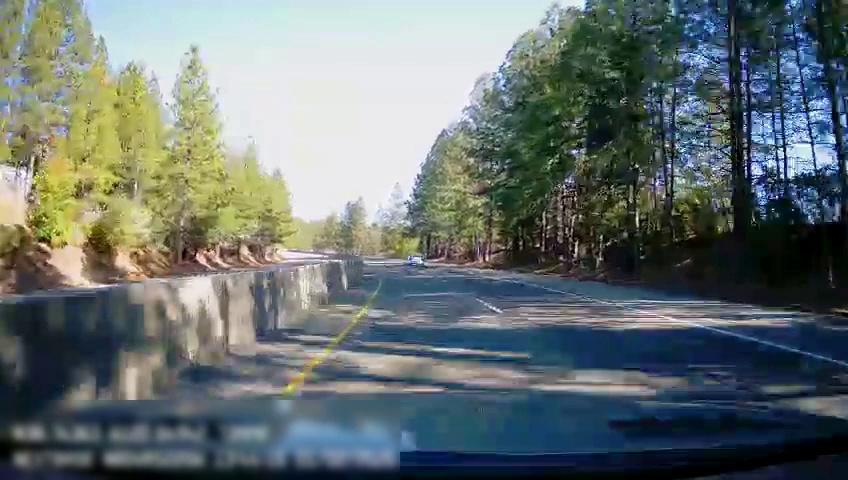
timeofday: Day
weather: Sunny
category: Drivable Space
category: Drivable Space
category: Vehicles | Car
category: Lanes | Alternate Lane
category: Lanes | Current Lane
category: Lanes | Alternate Lane